七年级 · 解析几何
如图, $M$ 是 $A B$ 的中点, 点 $P$ 在 $M B$ 上, 分别以 $A P, P B$ 为边, 作正方形 $A P C D$ 和正方形 $P B E F$. 设 $A B=4 a, M P=b$, 正方形 $A P C D$ 与正方形 $P B E F$ 的面积之差为 $S$.

(1)用含 $a, b$ 的代数式表示 $S$.

（2）当 $a=3, b=\frac{1}{2}$ 时, $S$ 的值是多少?
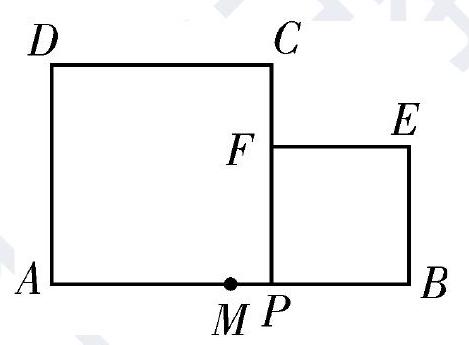
答案: 【答案】解: (1) $\because$ 点 $M$ 是 $A B$ 的中点,

$\therefore A M=B M=\frac{1}{2} A B$,

$\because A B=4 a, M P=b$ 且点 $P$ 在 $M B$ 上,

$\therefore A M=B M=2 a$,

$\therefore A P=2 a+b, B P=2 a-b$,

$\because$ 分别以 $A P, P B$ 为边, 作正方形 $A P C D$ 和正方形 $P B E F$,

$$
\begin{aligned}
& \therefore S=(2 a+b)^{2}-(2 a-b)^{2} \\
& =4 a^{2}+4 a b+b^{2}-\left(4 a^{2}-4 a b+b^{2}\right)
\end{aligned}
$$

$=8 a b ;$

(2) $\because a=3, \quad b=\frac{1}{2}$,
$\therefore S=8 \times 3 \times \frac{1}{2}=12$.

【解析】本题考查了列代数式、用完全平方式化简整式及代数式求值. 解题的关键是根据题意列出代数式, 并化简, 然后将已知字母的值代入即可.

(1)根据点 $M$ 是 $A B$ 的中点及 $A B=4 a, M P=b$, 表示出正方形 $A P C D$ 和正方形 $P B E F$ 的边长 $A P=2 a+b, B P=2 a-b$, 然后根据正方形的面积公式可求得两正方形面积之差 $S$,再化简即可;

（2）把 $a=3, b=\frac{1}{2}$ 代入 $S=8 a b$ 求出 $S$ 的值即可.